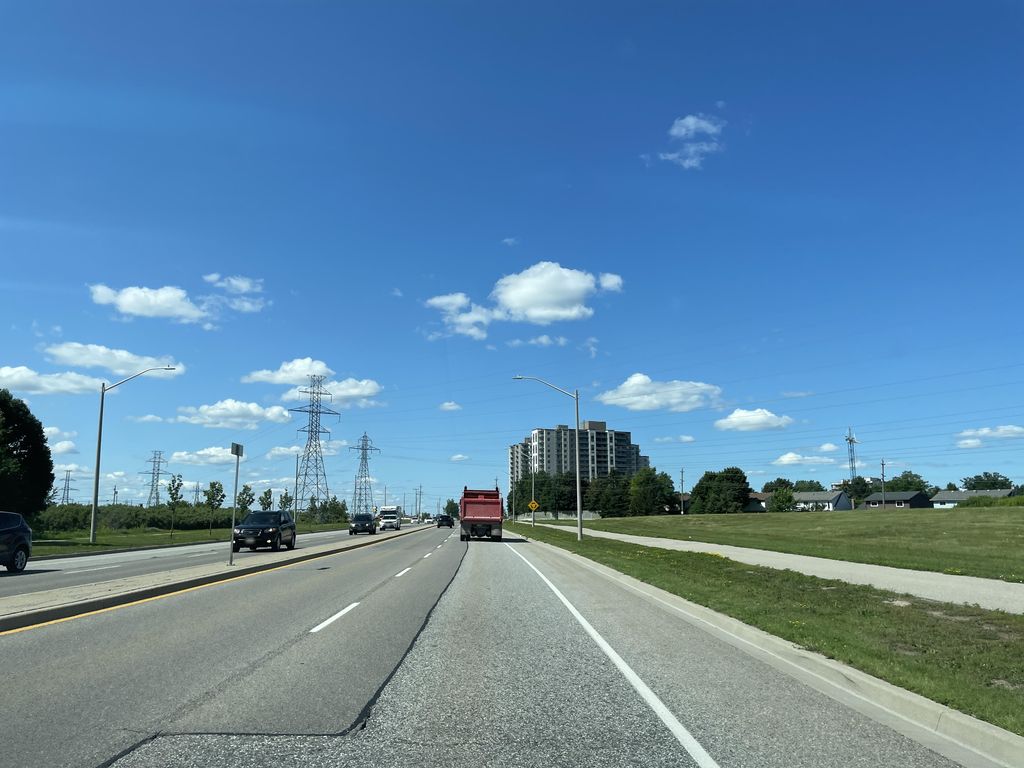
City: kitchener-waterloo